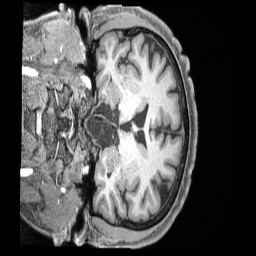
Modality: T1w
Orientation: coronal
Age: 39
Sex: male
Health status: ill
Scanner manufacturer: siemens
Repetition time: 2.4 s
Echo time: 0.00231 s